Question: I am using a code to transpose specific data from rows to columns, when I use it in a small sample it works fine but then for the original sample of approximately 3.4 millions of rows it replies this:
> Msg 511, Level 16, State 1, Line 2
Cannot create a row of size 36912 which is greater than the allowable maximum row size of 8060.
(more details here:) <URL>
Code:
'''
declare @sql nvarchar(max);
declare @fields nvarchar(max);
set @fields=stuff((select ',['+column0+']'
from dll_ptbv
where column0 not in ('Code','Mnemonic')
group by column0
order by case when column0='Name' then 0 else 3 end
,column0
for xml path('')
,type
).value('.','nvarchar(max)')
,1 ,1 ,'');
set@sql='select'+@fields
+ 'from (select column0
,column1
,sum(rn1*rn2) over(order by rn2) as rn
from (select column0
,column1
,case when column0=''Name'' then 1 else 0 end as rn1
,row_number() over(order by (select null)) as rn2
from dll_ptbv
) as a
) as a
pivot (max(column1) for column0 in ('+@fields+')) as p
order by [Name]';
execute sp_executesql @sql;
'''

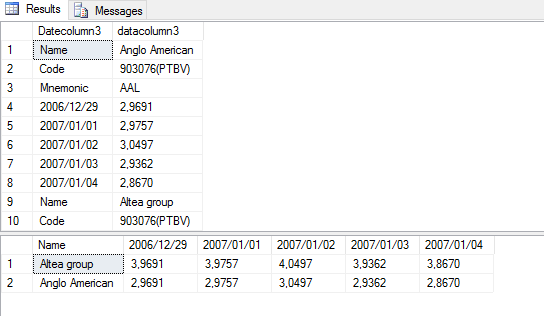
Answer: TL;DR Solution is not to use 'order by' in your script.
Your issue is that you are trying to order a row with more than 8060 bytes of data (<URL>.
> Bytes per GROUP BY, ORDER BY 8,060
I have written some code to trial your thing.
As expected it works when we comment out 'order by [Name]'
'''
DROP TABLE IF EXISTS dll_ptbv
CREATE TABLE dll_ptbv(
ID INT IDENTITY(1,1)
,column0 NVARCHAR(MAX)
,column1 NVARCHAR(MAX)
)
INSERT dll_ptbv VALUES ('Name', 'Very very company name')
-- generate dates and insert into table
DECLARE @start DATE, @end DATE;
SELECT @start = '20000101', @end = '20021201';
;WITH n AS
(
SELECT TOP (DATEDIFF(DAY, @start, @end) + 1)
n = ROW_NUMBER() OVER (ORDER BY [object_id])
FROM sys.all_objects
)
INSERT dll_ptbv
SELECT DATEADD(DAY, n-1, @start), ABS(CAST(CAST(NEWID() AS VARBINARY) AS INT))
FROM n;
SELECT TOP 10 * FROM dll_ptbv
DECLARE @sql nvarchar(max);
DECLARE @fields nvarchar(max);
set @fields=stuff((select ', ['+column0+']'
from dll_ptbv
where column0 not in ('Code','Mnemonic')
group by column0
order by case when column0='Name' then 0 else 3 end
,column0
for xml path('')
,type
).value('.','nvarchar(max)')
,1 ,1 ,'');
SET @sql='select'+@fields
+ 'from (select column0
,column1
,sum(rn1*rn2) over(order by rn2) as rn
from (select column0
,column1
,case when column0=''Name'' then 1 else 0 end as rn1
,row_number() over(order by (select null)) as rn2
from dll_ptbv
) as a
) as a
pivot (max(column1) for column0 in ('+@fields+')) as p
--order by [Name]
';
PRINT @SQL
EXECUTE sp_executesql @sql;
'''